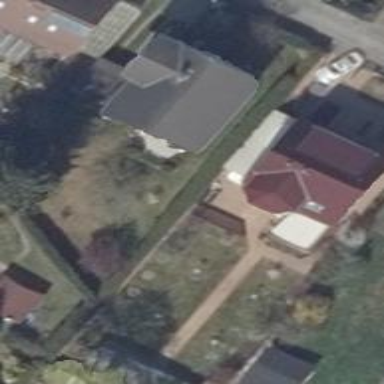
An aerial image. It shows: Detached building with gabled roof.